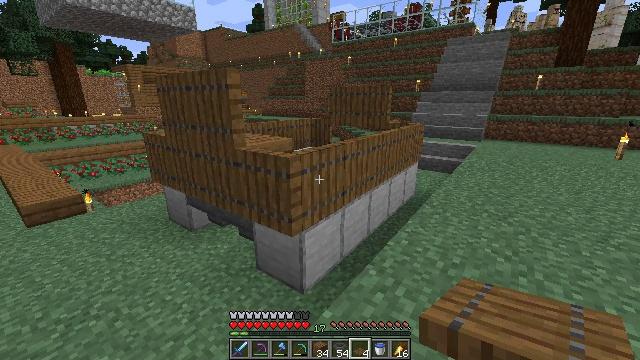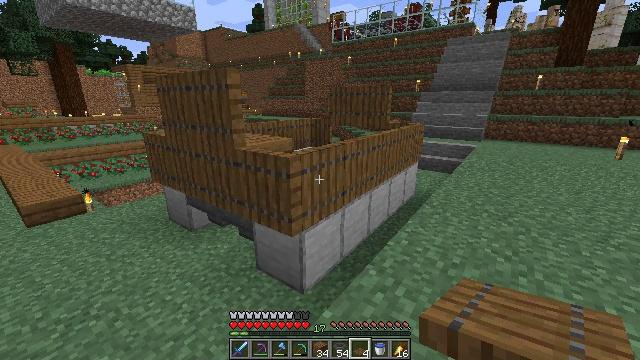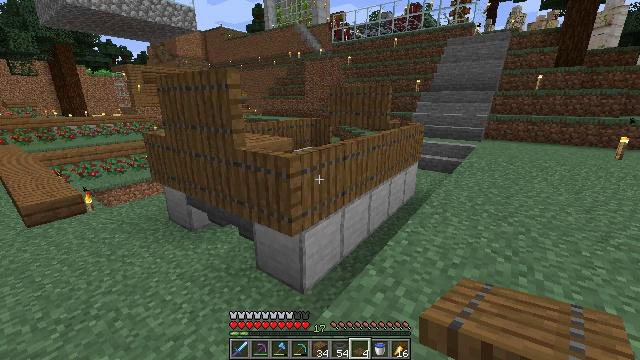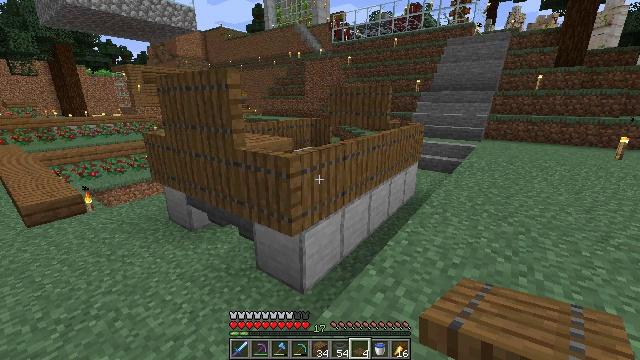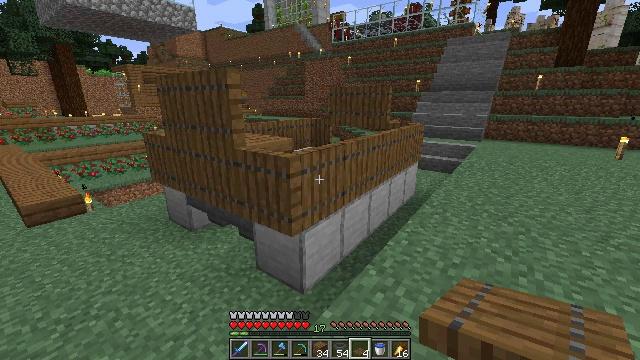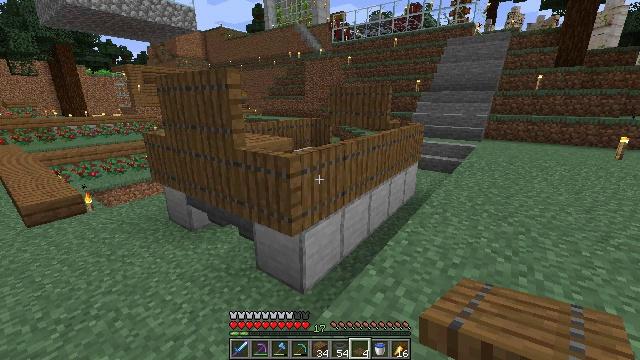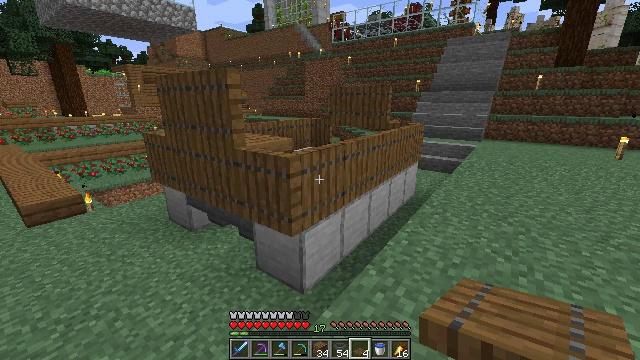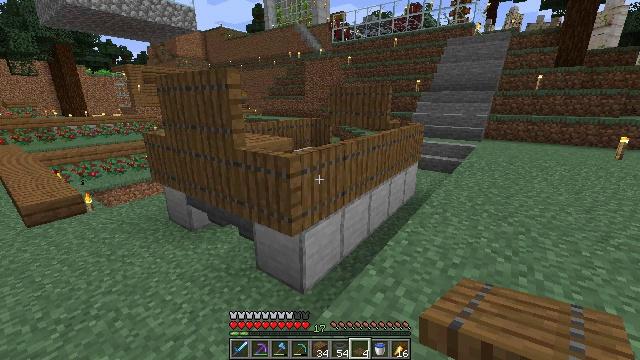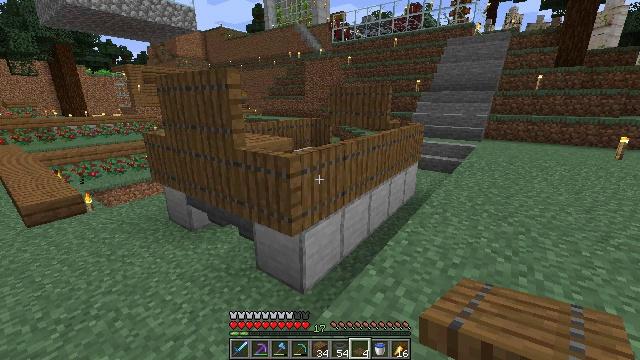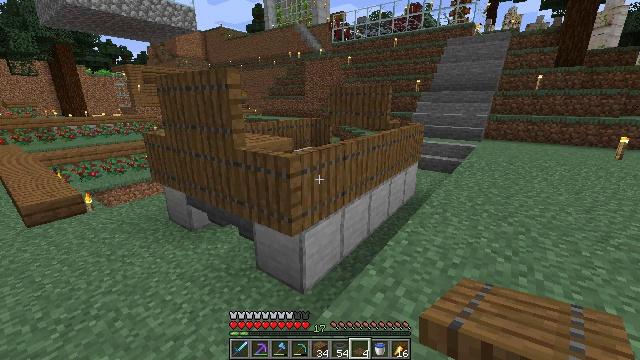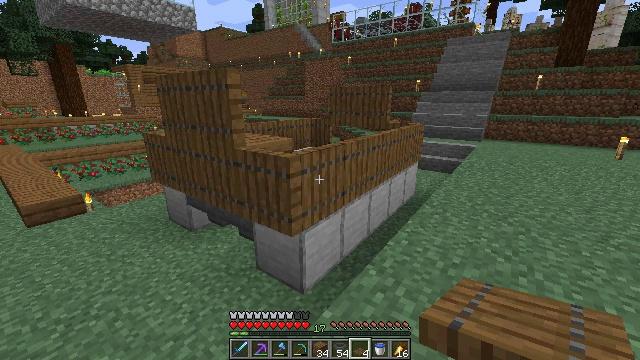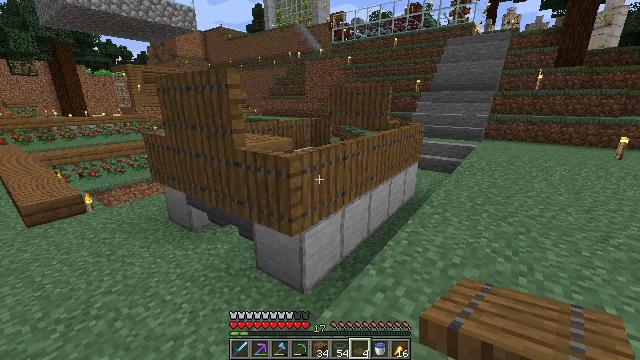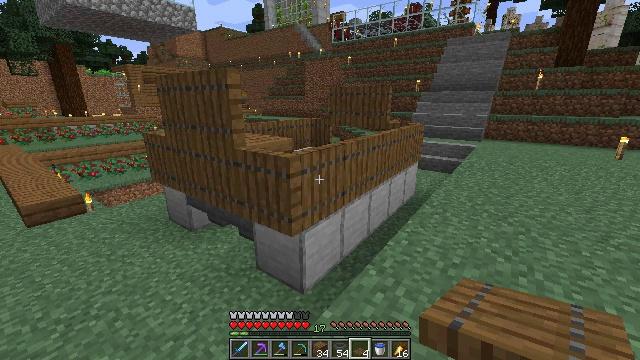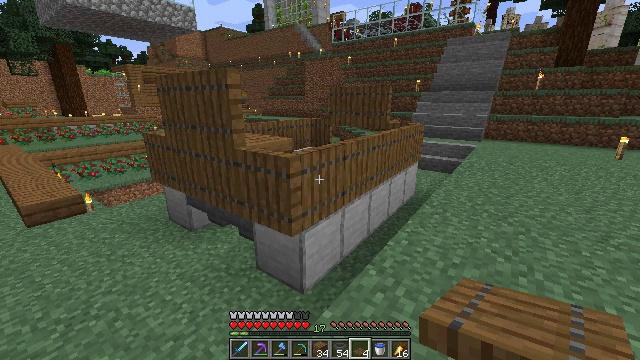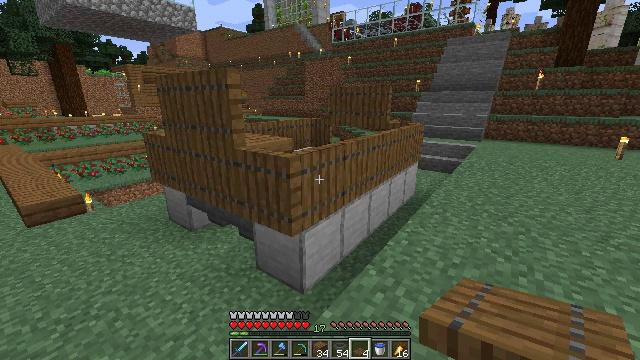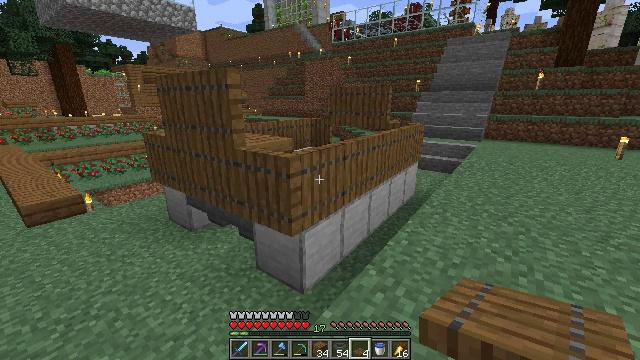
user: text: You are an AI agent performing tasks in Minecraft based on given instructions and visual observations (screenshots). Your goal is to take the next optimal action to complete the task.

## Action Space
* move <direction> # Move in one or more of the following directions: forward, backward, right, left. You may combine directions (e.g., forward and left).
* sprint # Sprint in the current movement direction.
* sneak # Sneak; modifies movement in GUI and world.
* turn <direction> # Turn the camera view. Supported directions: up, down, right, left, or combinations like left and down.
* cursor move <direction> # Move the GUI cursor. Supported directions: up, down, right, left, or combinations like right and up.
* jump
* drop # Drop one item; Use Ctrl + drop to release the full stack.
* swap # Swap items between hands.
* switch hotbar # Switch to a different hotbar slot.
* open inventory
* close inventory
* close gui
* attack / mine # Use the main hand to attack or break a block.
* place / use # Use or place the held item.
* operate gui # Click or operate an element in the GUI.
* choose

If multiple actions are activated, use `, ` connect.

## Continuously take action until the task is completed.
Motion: motion action
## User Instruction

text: Attack the spruce planks to recycle them.
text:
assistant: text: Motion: no_op
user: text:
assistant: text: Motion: no_op
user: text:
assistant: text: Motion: no_op
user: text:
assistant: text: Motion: no_op
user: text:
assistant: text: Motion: no_op
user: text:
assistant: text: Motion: no_op
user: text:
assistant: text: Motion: no_op
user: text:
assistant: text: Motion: no_op
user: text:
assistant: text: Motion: no_op
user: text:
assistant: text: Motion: no_op
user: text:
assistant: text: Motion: no_op
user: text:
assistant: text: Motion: no_op
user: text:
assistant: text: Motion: no_op
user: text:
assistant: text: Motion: no_op
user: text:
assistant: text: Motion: no_op
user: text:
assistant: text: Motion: no_op
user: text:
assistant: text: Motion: no_op
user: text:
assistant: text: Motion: no_op
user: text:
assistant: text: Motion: no_op
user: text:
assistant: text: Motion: no_op
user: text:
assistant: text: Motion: no_op
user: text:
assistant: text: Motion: no_op
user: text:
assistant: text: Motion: no_op
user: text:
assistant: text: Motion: no_op
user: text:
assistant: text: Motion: no_op
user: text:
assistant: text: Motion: no_op
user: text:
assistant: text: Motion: no_op
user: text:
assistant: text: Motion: no_op
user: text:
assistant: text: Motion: no_op
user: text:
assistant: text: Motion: no_op